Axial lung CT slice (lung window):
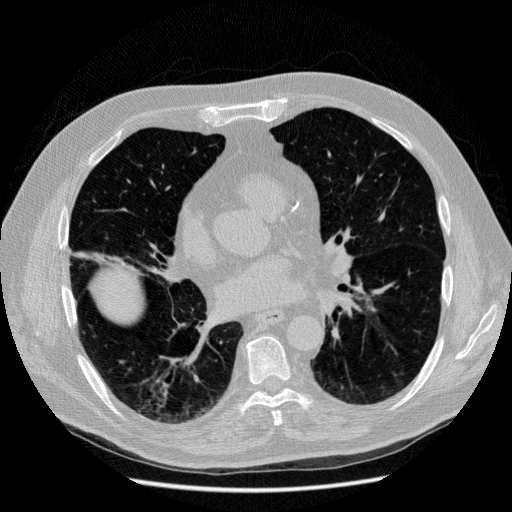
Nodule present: no